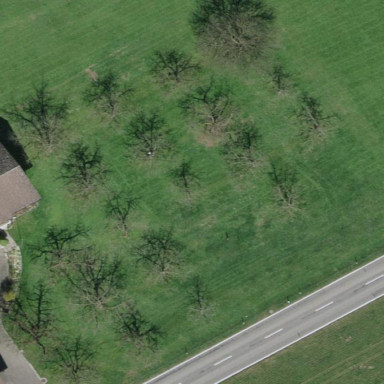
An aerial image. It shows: Orchard.